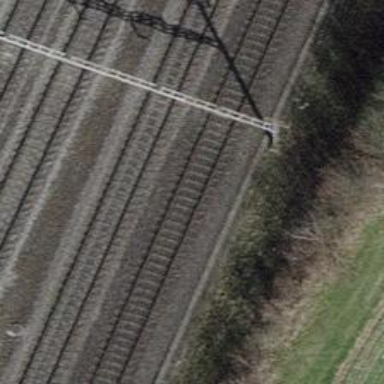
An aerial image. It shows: Single railway track with electrification through contact line.